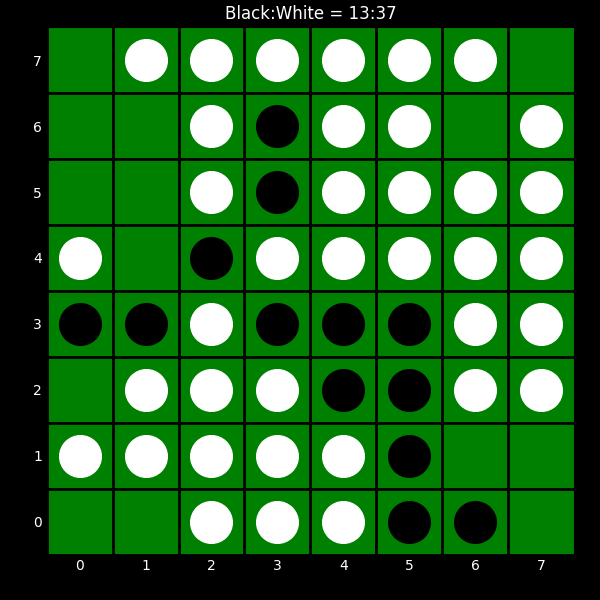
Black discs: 13
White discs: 37